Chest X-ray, PA view. Patient: 43 years old, sex M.
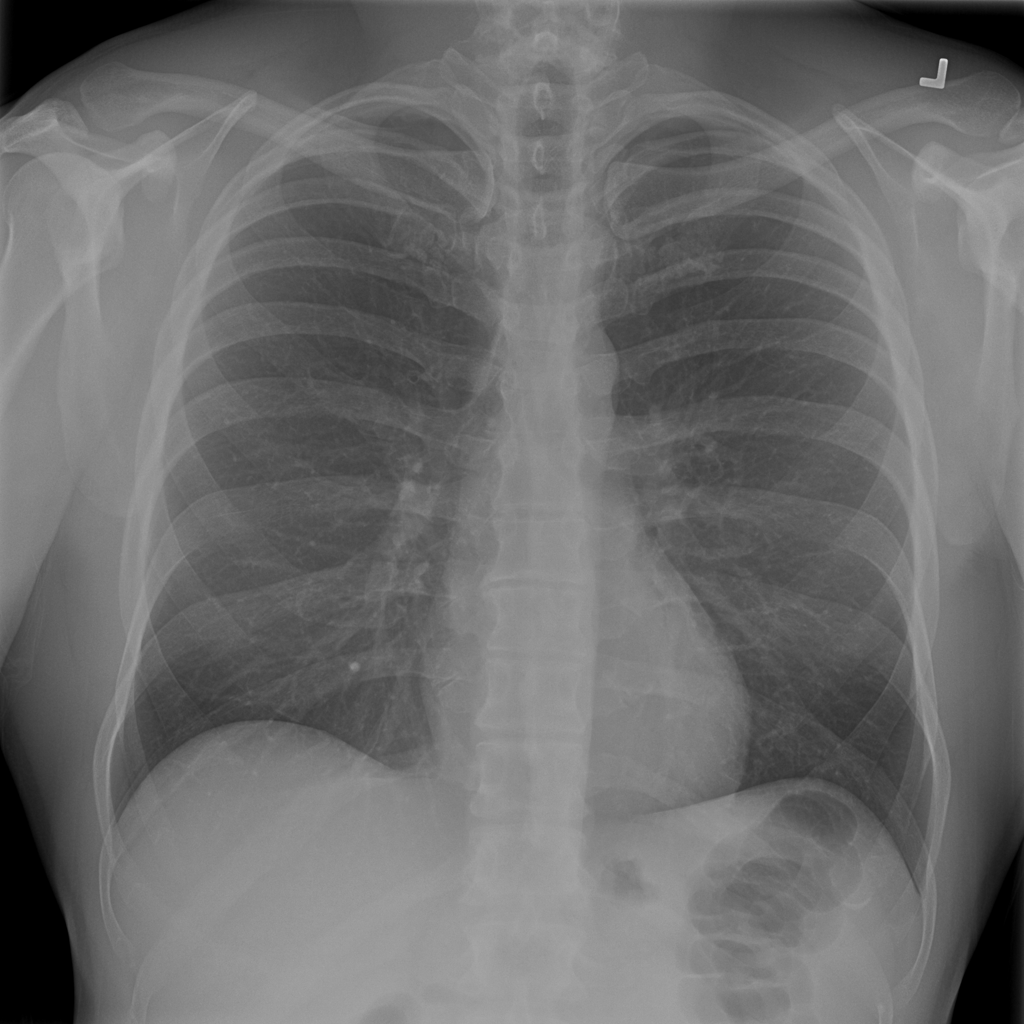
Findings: No Finding